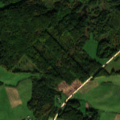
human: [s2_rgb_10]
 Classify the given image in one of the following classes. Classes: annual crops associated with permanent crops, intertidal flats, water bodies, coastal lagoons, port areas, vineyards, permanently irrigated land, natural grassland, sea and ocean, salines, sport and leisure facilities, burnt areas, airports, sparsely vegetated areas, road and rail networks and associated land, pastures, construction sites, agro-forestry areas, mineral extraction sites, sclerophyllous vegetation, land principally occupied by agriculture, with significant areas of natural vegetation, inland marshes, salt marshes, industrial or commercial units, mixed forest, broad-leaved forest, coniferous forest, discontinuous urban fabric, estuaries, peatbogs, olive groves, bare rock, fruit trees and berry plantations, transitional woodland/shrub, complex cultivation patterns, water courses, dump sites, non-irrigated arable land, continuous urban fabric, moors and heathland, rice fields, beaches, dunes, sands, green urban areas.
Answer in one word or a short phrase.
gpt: non-irrigated arable land, pastures, complex cultivation patterns, land principally occupied by agriculture, with significant areas of natural vegetation, broad-leaved forest